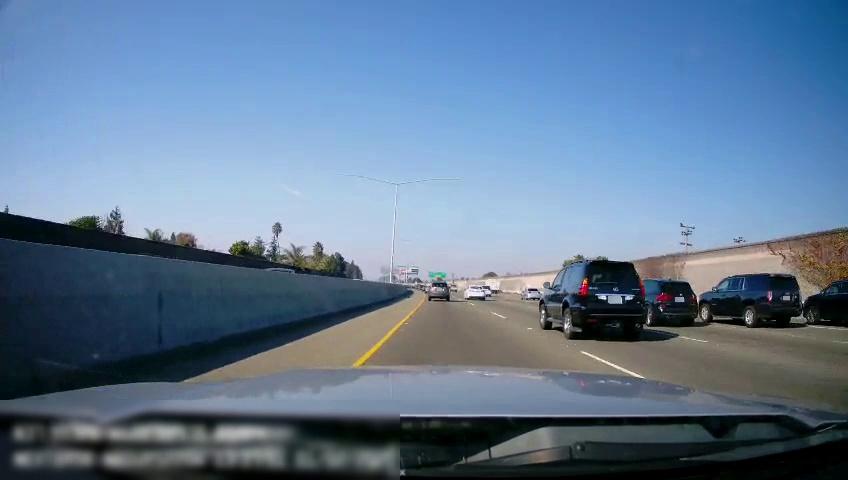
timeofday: Day
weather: Sunny
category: Drivable Space
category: Vehicles | Car
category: Vehicles | SUV
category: Vehicles | SUV
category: Vehicles | SUV
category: Vehicles | Car
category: Vehicles | SUV
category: Vehicles | Truck
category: Vehicles | Car
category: Vehicles | Car
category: Vehicles | SUV
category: Lanes | Current Lane
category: Lanes | Alternate Lane
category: Lanes | Alternate Lane
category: Lanes | Alternate Lane
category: Lanes | Current Lane
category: Traffic | Signs
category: Traffic | Signs